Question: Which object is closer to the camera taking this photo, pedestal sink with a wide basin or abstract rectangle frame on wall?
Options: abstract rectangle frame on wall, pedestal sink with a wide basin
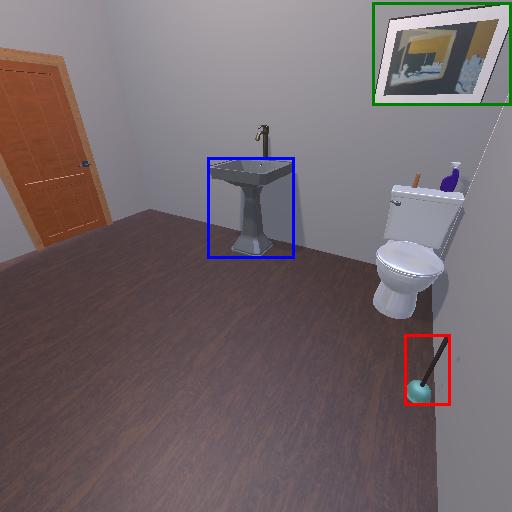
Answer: abstract rectangle frame on wall